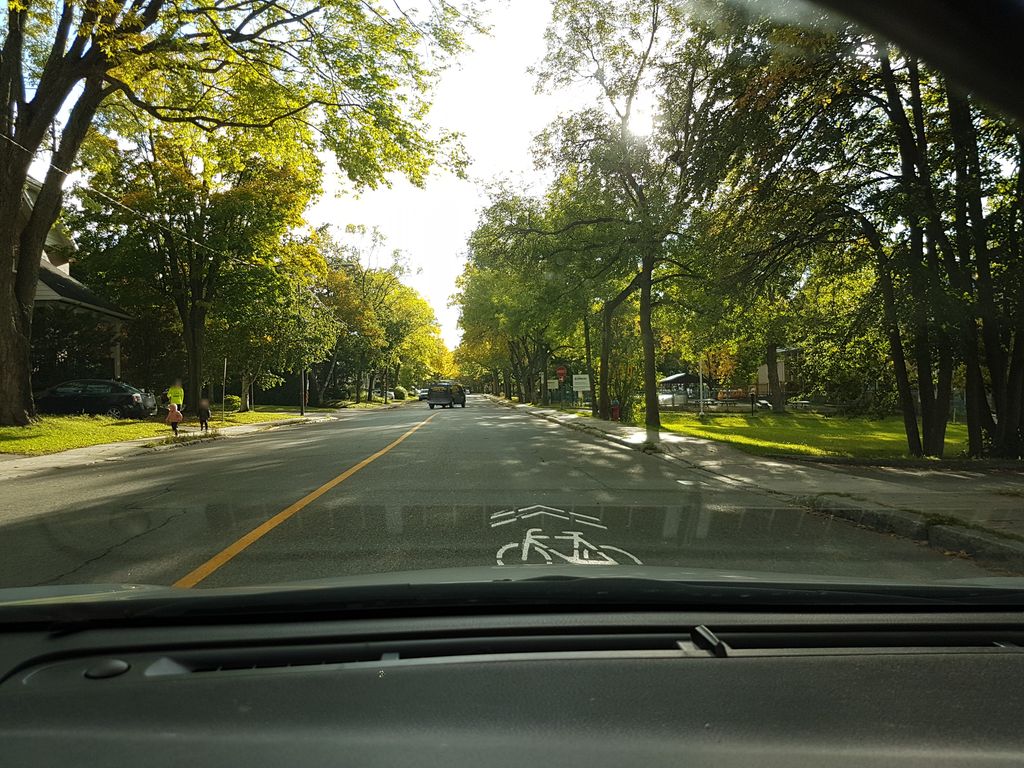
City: quebec_city